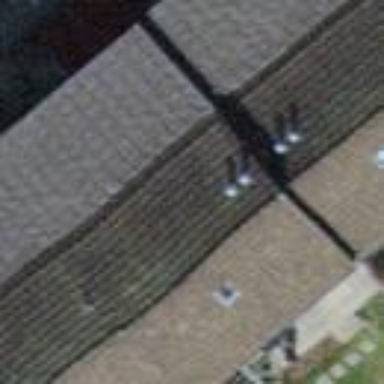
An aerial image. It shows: Building with tiled roof.